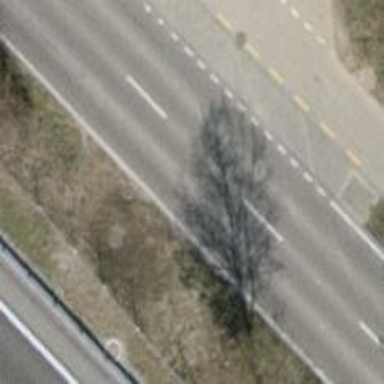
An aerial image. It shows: Primary highway with separate asphalt sidewalks and cycleways.